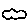
Label: cloud